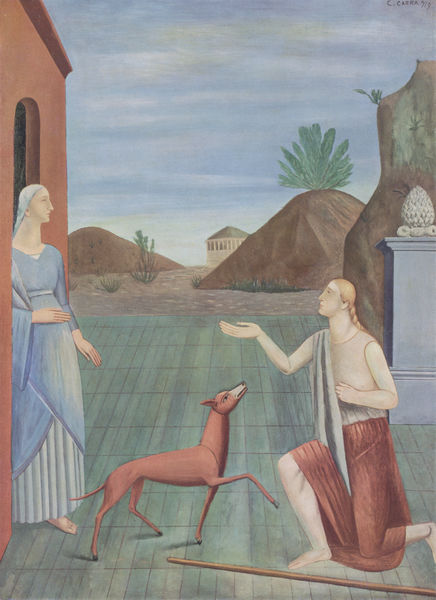
Titel: Le figlie di Loth
Künstler: Carlo Carrà
Standort: Torino
Institution: (Privatsammlung)
Schlagwörter: baum, berg, blau, felsen, hand, himmel, mann, meer, wolken, grün, landschaft, menschen, see, braun, fenster, frau, geste, hell, holz, kleid, licht, pastell, profil, symbol, säule, tür, haus, hund, rot, tier, tuch, weg, wiese, diener, sockel, horizont, häuser, hügel, strauch, busch, büsche, sträucher, boden, stehend, paar, pflanze, pflanzen, genre, stock, skulptur, perspektive, stab, abstrakt, berge, dürre, fels, gebirge, modern, wüste, formen, hof, besucher, häuse, kopftuch, zopf, wandmalerei, gestreift, streifen, palme, tor, nach 1900, steht, fliesen, knien, römer, pfote, reh, expressiv, fluchtpunkt, antik, kniend, knieen, griechenland, kaktus, historismus, verbeugung, bettler, palmen, männchen, tempel, pinie, bitte, fresco, zapfen, bitten, kniefall, betteln, ägypten, himmelw, holzbretter, rundbau, statisch, nordafrika, eichel, kniet, exotismus, dialog, pinienzapfen, flächenhaft, herrin, ägyptomanie, rundplastisch, pinienapfel, strenge komposition